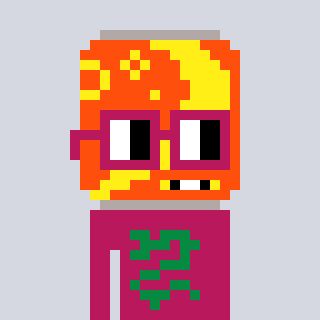
a pixel art character with square dark red glasses, a pop-shaped head and a darkpink-colored body on a cool background